Field crop: maize
Growth stage: 2
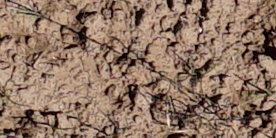
Species: lolium